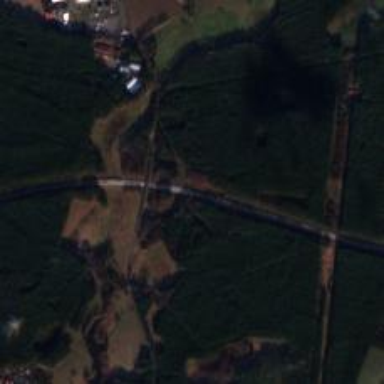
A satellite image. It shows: Motorway junction.